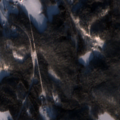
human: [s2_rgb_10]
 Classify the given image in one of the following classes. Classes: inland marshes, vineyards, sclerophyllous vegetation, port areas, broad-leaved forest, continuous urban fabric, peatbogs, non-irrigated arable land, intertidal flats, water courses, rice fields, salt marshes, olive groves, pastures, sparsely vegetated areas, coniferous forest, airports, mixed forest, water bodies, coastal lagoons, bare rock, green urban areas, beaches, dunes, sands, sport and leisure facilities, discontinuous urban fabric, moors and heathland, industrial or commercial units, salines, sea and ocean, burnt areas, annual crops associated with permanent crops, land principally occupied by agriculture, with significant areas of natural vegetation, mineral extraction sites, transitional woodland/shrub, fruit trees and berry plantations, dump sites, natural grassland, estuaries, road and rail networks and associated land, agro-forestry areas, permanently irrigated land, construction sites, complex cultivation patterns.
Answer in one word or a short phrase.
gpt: land principally occupied by agriculture, with significant areas of natural vegetation, coniferous forest, mixed forest, water bodies